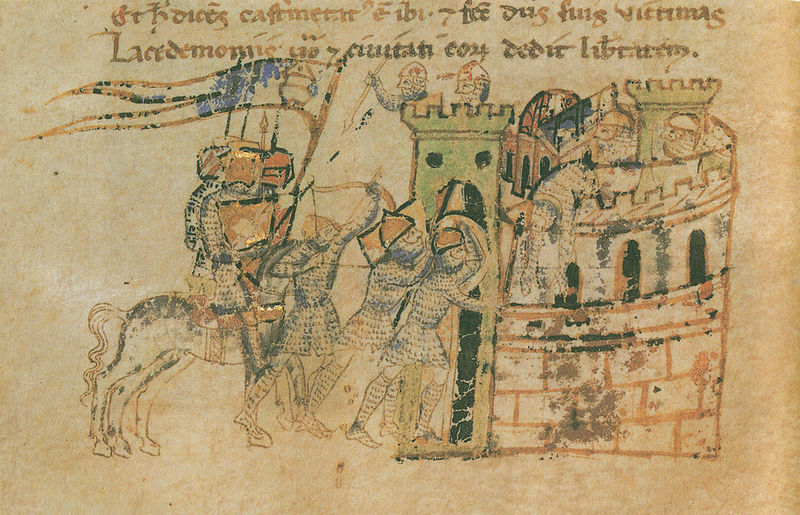
Titel: Alexanderroman
Institution: Leipzig, Stadtbibliothek
Schlagwörter: angriff, blau, grün, braun, orange, schwarz, schloss, gold, pferd, reiter, turm, fahne, vergilbt, krieg, blue, fight, hat, men, red, soldier, soldiers, sword, swords, window, face, old, wall, windows, schild, burg, ritter, rüstung, horses, man, roman, stone, head, tower, armor, armour, eyes, helmet, knight, speer, castle, hats, tail, battle, french, writing, dead, flag, banners, city, flags, human, ancient, bogenschütze, fort, rome, latein, inscription, walls, brick, animal, eye, war, papyrus, horse, shield, warrior, book, hooves, peace, desert, humans, belagerung, arrow, bow, spears, turret, text, words, manuscript, weapon, seige, banner, spear, arrows, knights, helmets, warriors, attack, saddle, liberty, weapons, pennant, solder, shields, cavalry, siege, chainmail, vikings, collocum, invadors, eqyptian